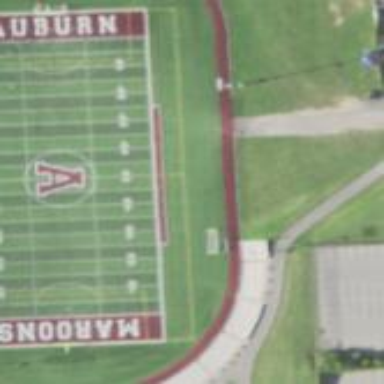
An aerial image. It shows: American football pitch.